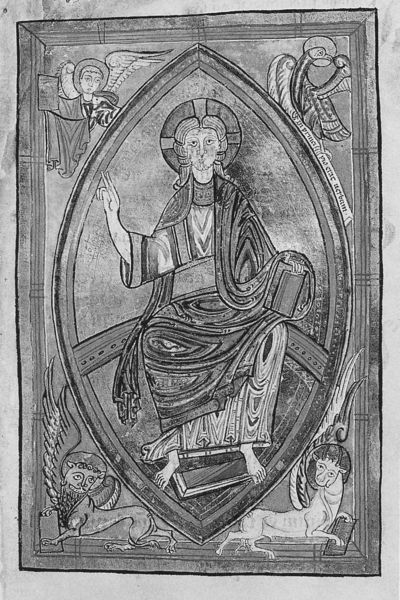
Titel: Sakramentar
Standort: Herkunftsland: Frankreich (EU - F)
Institution: Baltimore, Walters Art Museum
Schlagwörter: adler, hand, mann, umhang, finger, frau, grau, zeichen, richter, rahmen, engel, füße, thron, foto, buch, kreuz, barfuß, schwarz weiß, herrscher, heiligenschein, christus, jesus, buck, löwe, ochse, stier, symbole, mandorla, segensgestus, apostel, buchmalerei, thronend, evangelisten, weltenrichter, jsues, herrscjer